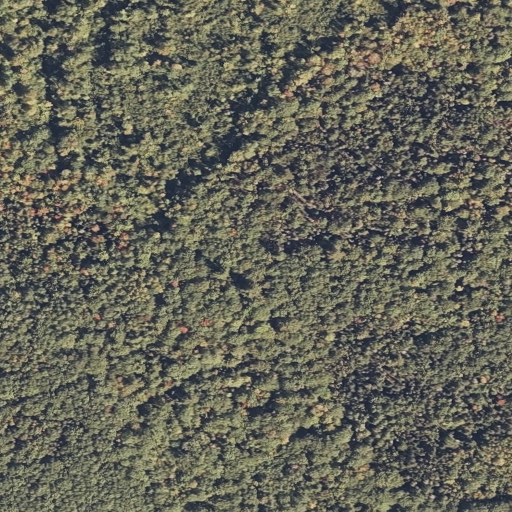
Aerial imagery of mountain in Maine named Cemetery Hill containing deciduous forest, mixed forest, and evergreen forest